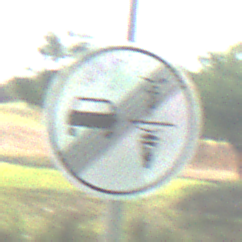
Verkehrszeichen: EndeVerbotUeberholenEinspurigeFahrzeuge
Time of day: MorningAfternoon
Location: Outdoor (Nature)
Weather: PartlyCloudy
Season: NotSpecified
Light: Natural